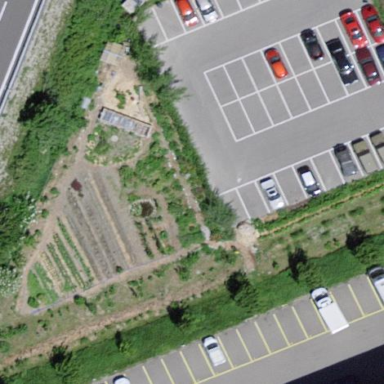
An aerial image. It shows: Parking area with surface.